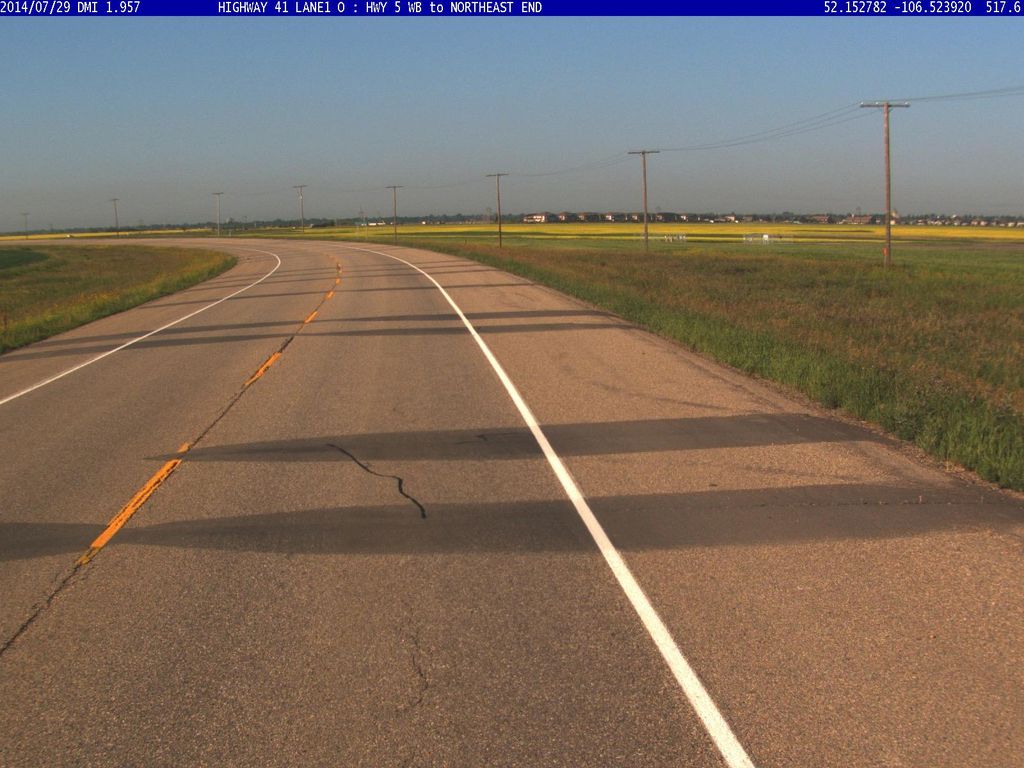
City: saskatoon